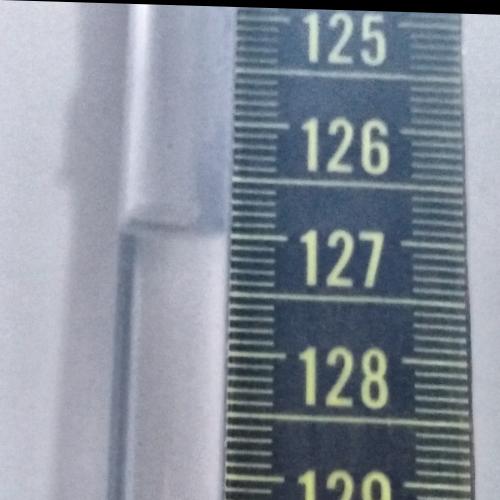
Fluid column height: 127.0 cm